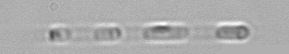
Label: Skeletonema